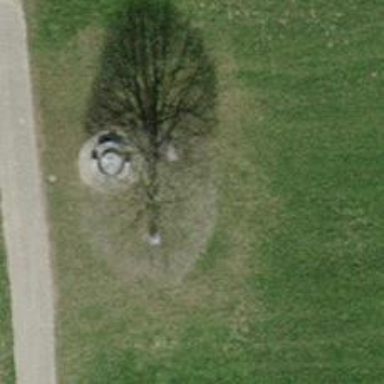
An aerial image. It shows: Natural landmark tree.